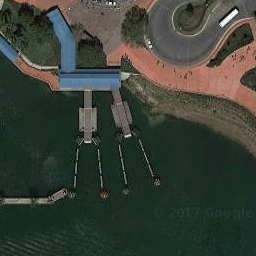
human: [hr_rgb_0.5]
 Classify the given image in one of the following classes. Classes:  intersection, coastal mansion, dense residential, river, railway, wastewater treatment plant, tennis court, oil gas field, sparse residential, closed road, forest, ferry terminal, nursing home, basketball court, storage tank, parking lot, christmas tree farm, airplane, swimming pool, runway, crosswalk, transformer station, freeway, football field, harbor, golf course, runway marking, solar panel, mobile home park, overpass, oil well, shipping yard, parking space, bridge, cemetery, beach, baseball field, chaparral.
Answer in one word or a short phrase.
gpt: ferry terminal